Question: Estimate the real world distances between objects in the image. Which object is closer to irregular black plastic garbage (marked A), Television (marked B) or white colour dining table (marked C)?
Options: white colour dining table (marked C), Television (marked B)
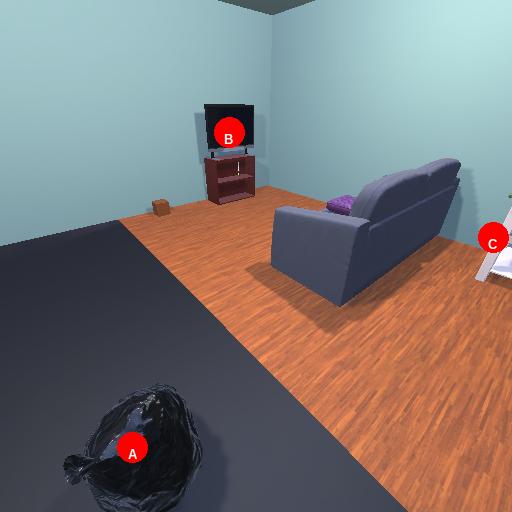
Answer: white colour dining table (marked C)